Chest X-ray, PA view. Patient: 45 years old, sex F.
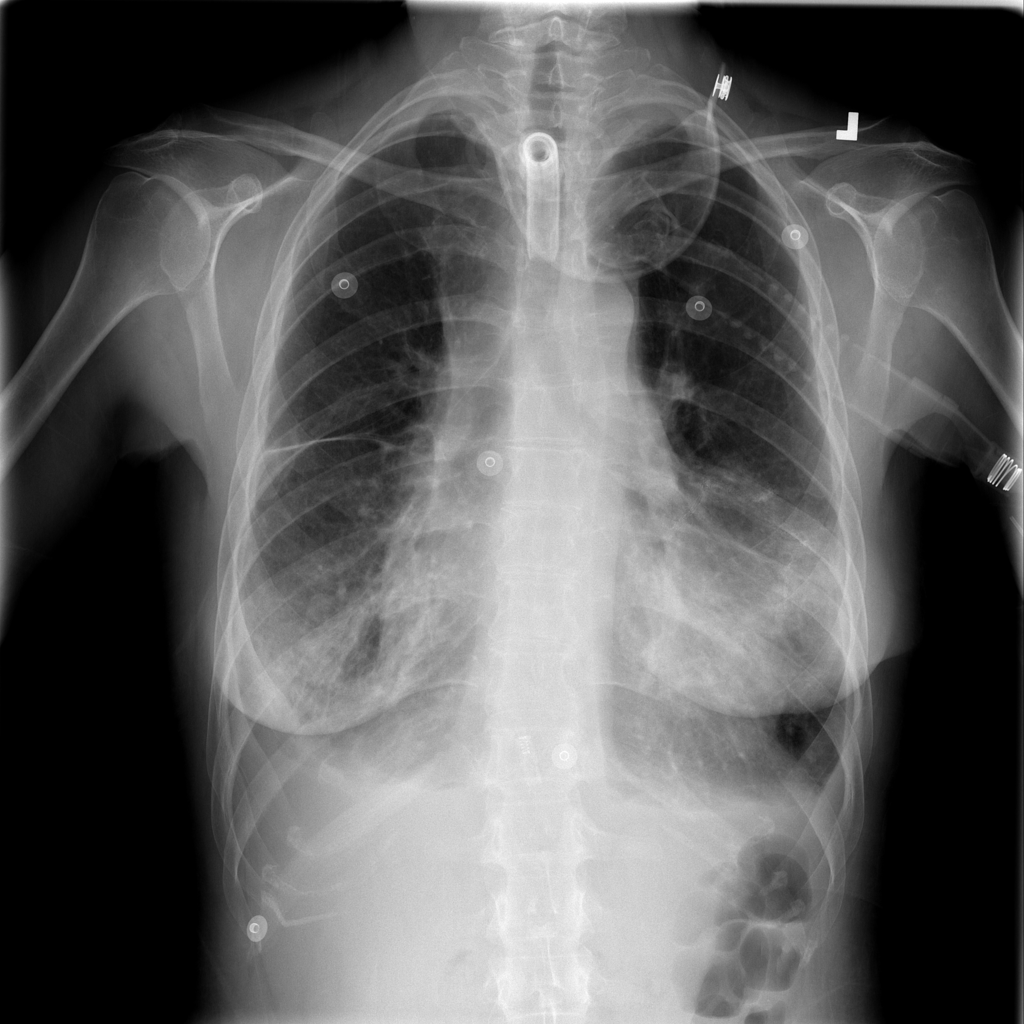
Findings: No Finding